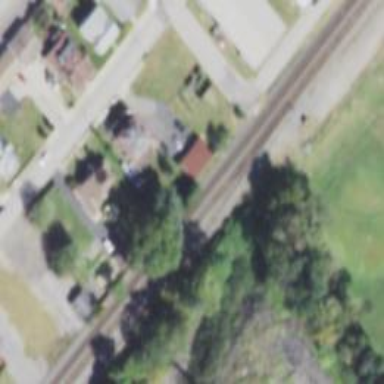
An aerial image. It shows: Railway siding with rails.